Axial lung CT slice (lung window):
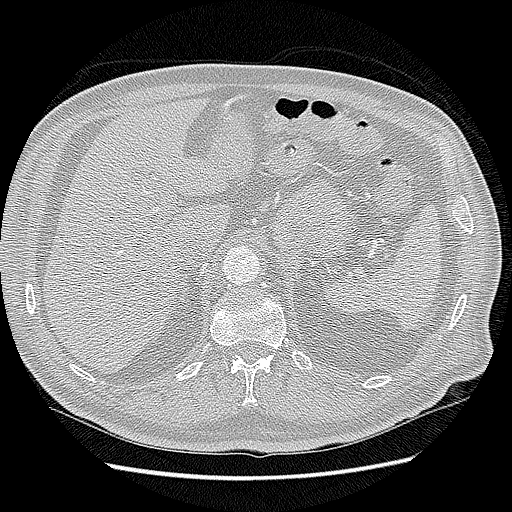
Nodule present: no